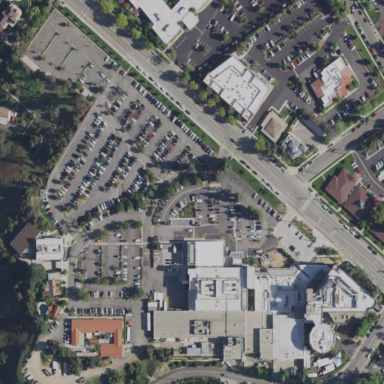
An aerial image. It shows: Healthcare facility identified as hospital.